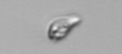
Label: Cryptophyta